Field crop: maize
Growth stage: 2
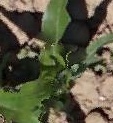
Species: maize